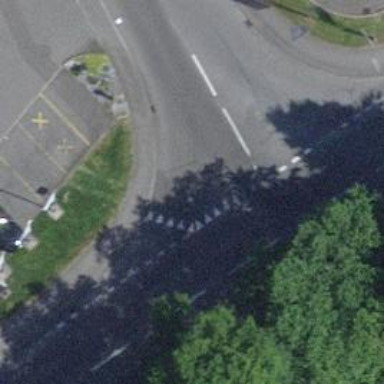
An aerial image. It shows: Kerb barrier.